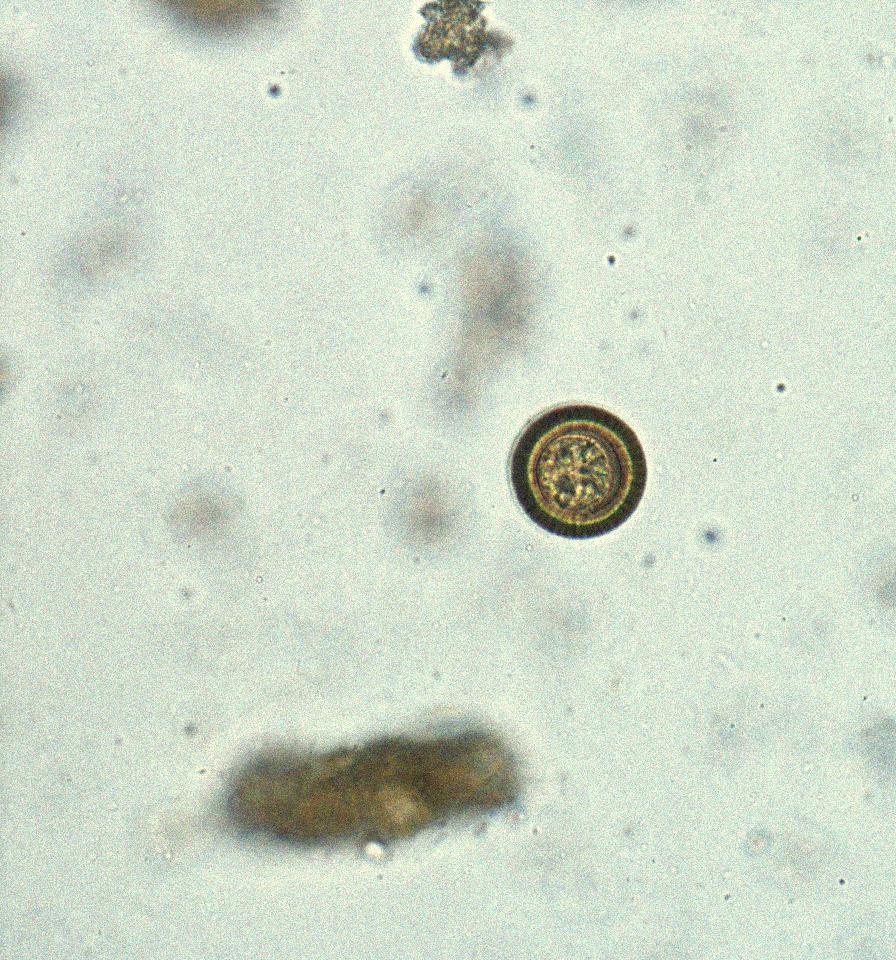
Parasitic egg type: Taenia spp. egg